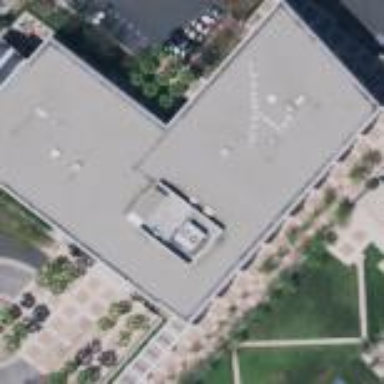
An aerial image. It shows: Industrial office building.